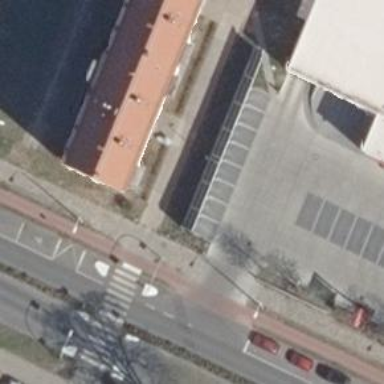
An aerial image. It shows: Road serving as parking aisle.